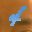
Label: 4